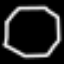
Label: octagon